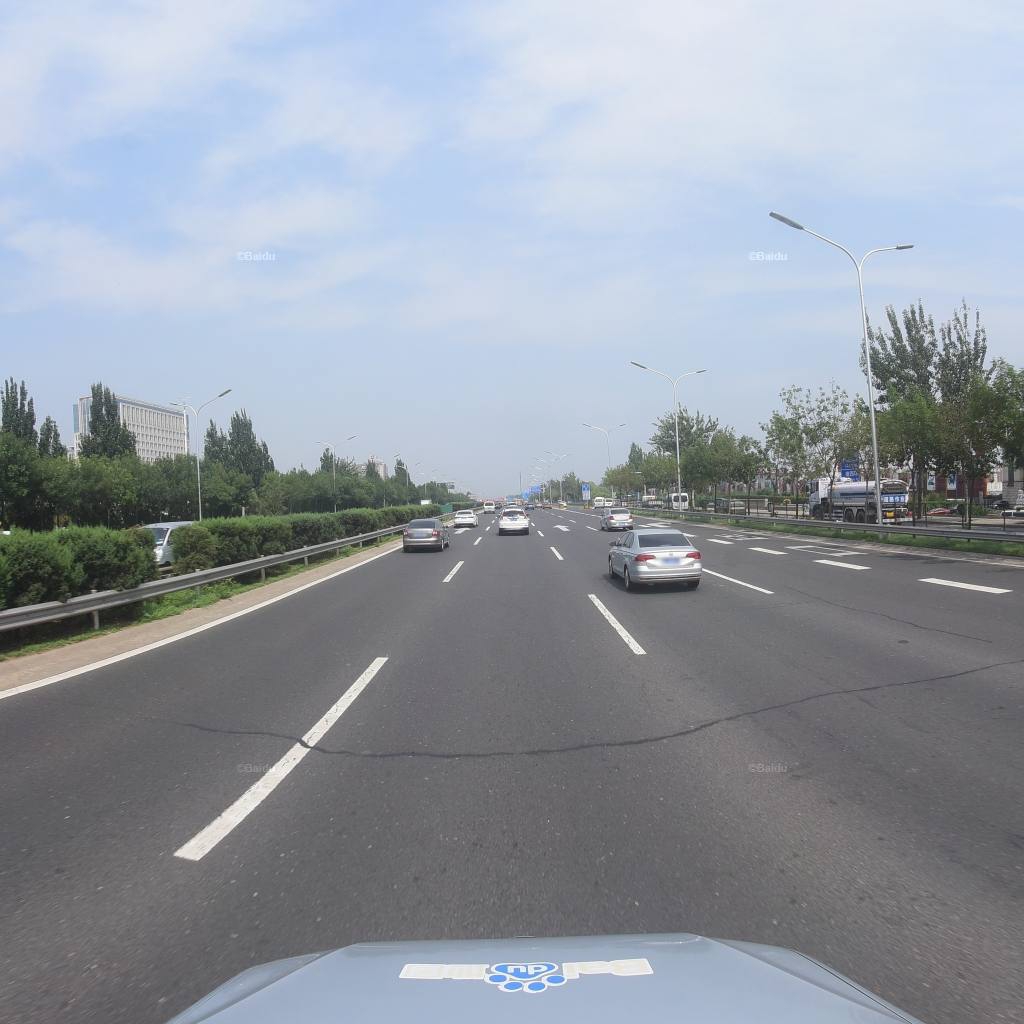
Region: Fengtai
Road damage annotations: longitudinal patch, transverse patch